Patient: sex F, age 89
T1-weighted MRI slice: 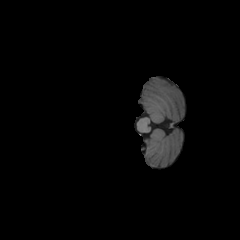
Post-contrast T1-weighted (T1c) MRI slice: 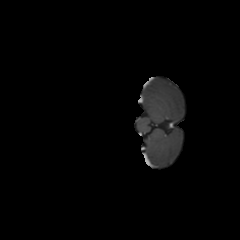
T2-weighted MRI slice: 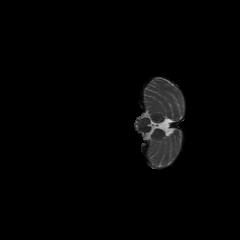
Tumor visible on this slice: no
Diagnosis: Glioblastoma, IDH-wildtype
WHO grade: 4